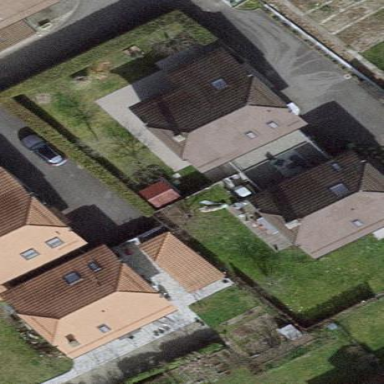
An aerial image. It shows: Garden enclosed by fence.